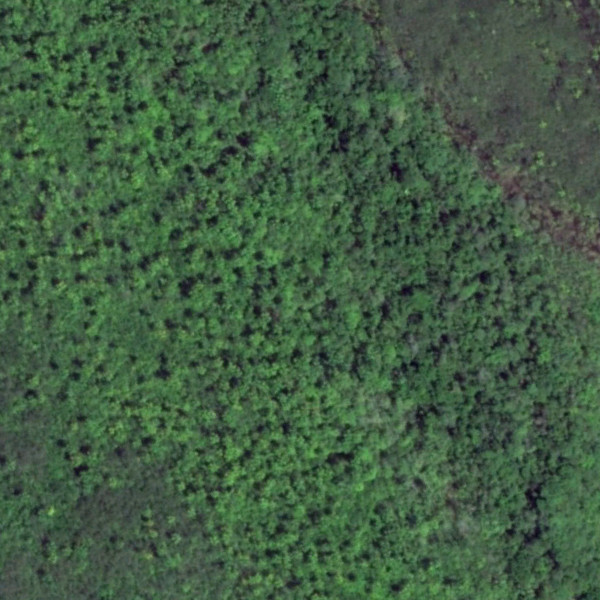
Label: Forest